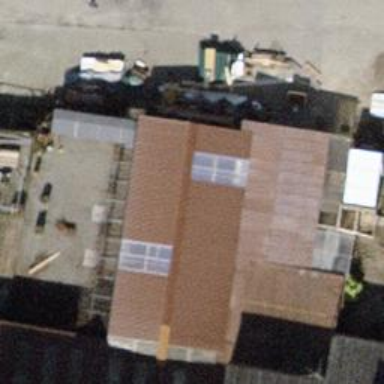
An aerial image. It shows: Restaurant with farm shop.